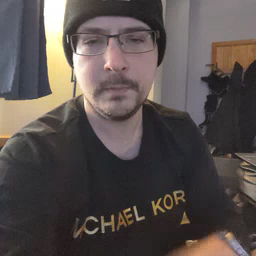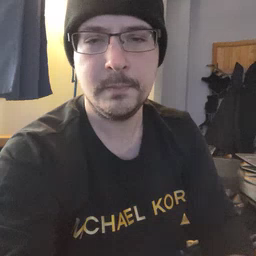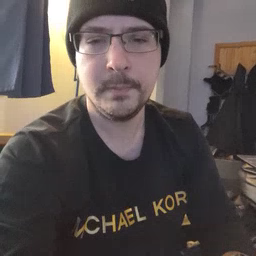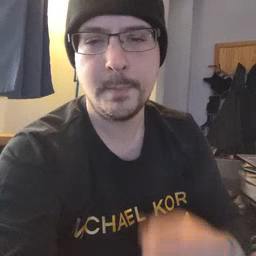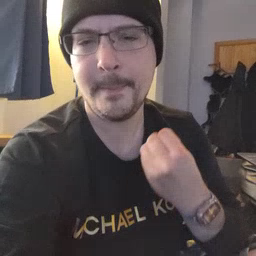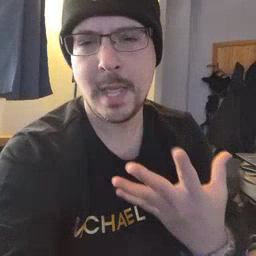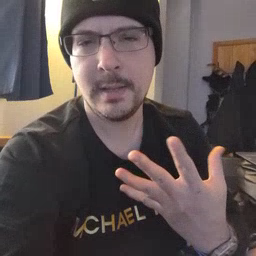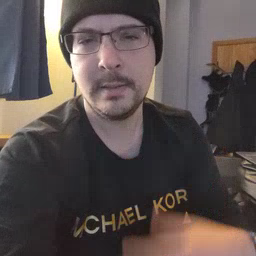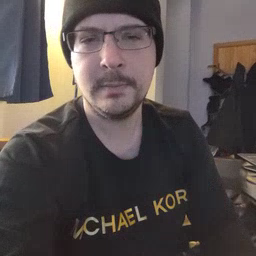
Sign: many